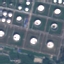
Land use / land cover: Industrial